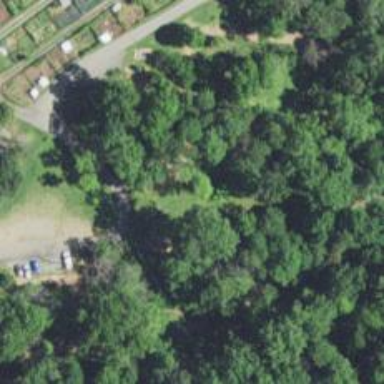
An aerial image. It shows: Disc golf hole.